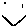
Label: smiley face